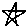
Label: star